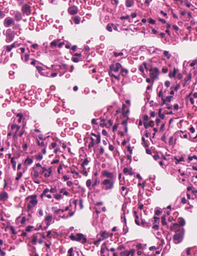
Tumor epithelial tissue: no
Tumor-associated stroma tissue: no
Normal tissue: yes